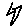
Label: zigzag